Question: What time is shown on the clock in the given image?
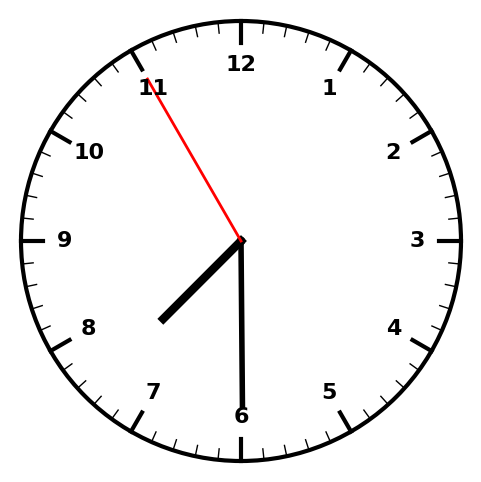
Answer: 07:29:55